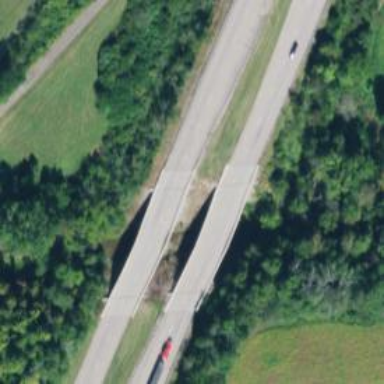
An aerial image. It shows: Primary highway bridge designed as expressway.